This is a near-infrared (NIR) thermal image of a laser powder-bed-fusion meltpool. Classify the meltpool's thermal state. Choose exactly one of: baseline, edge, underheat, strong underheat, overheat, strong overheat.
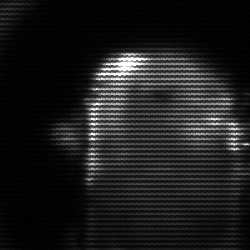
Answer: baseline